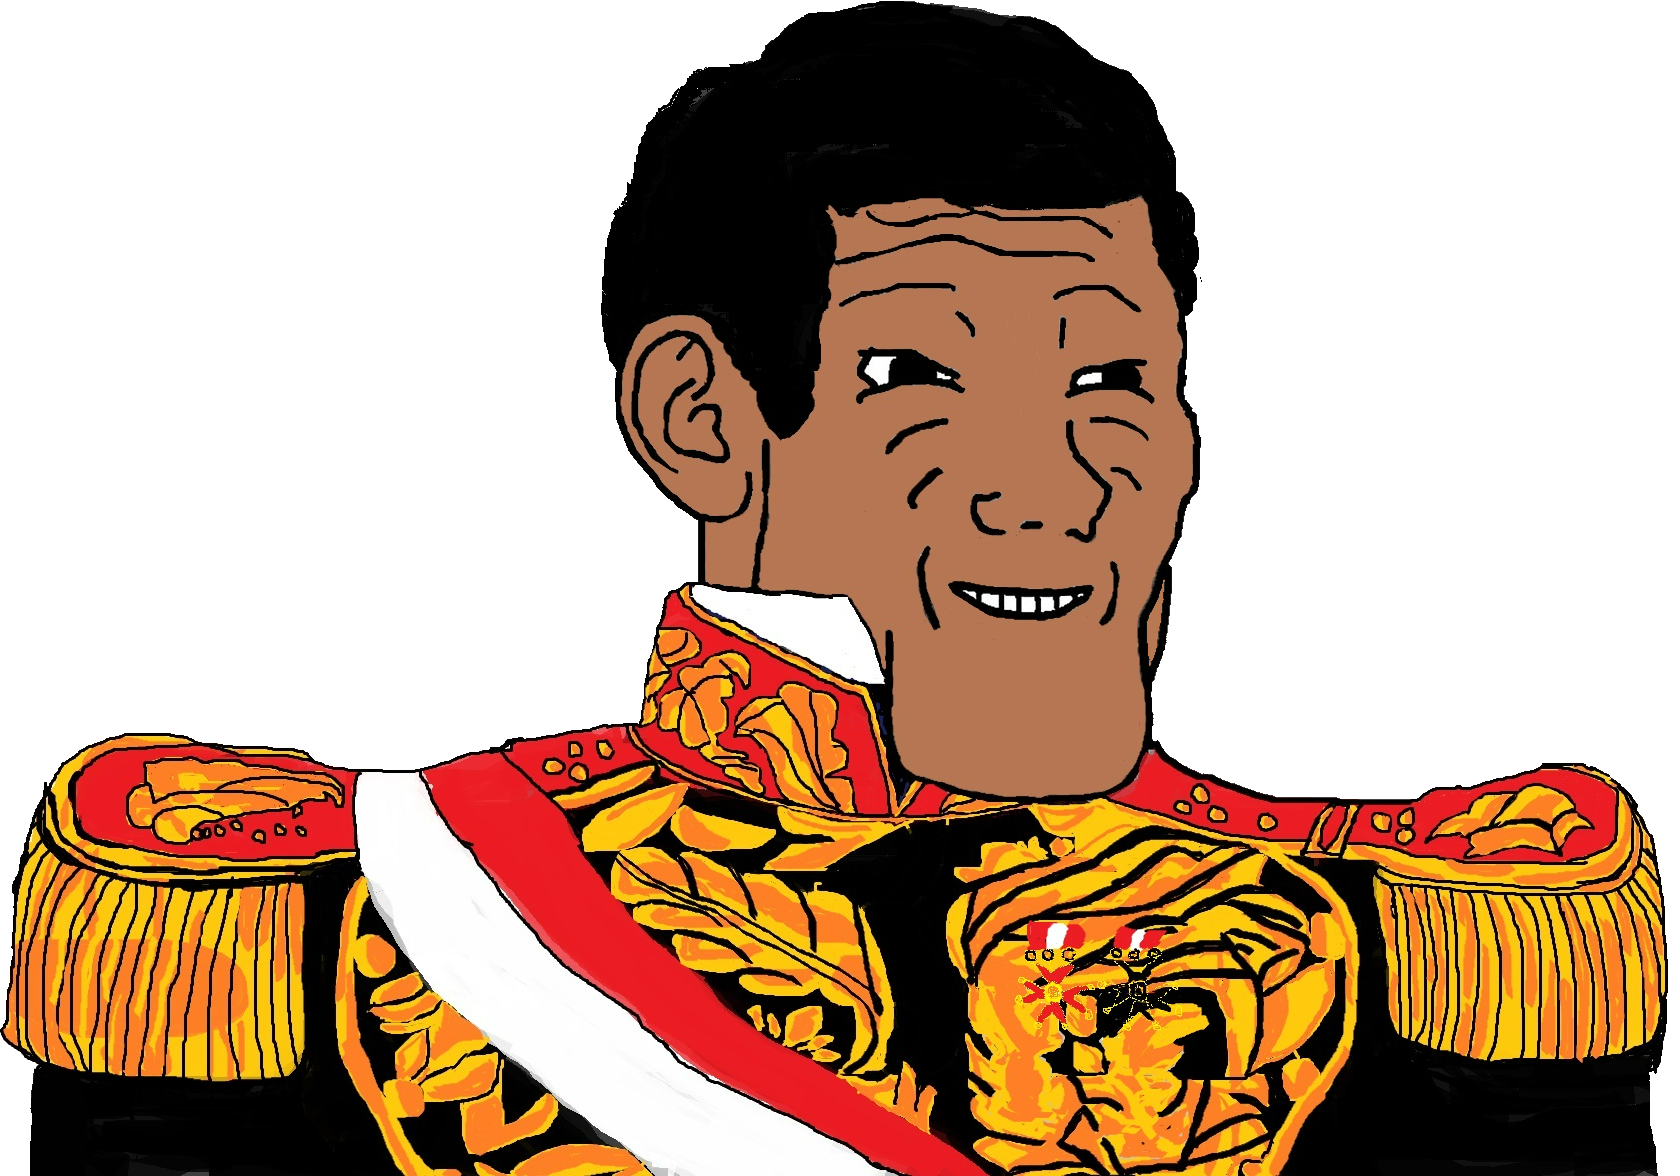
Label: 5_Grey_Chad